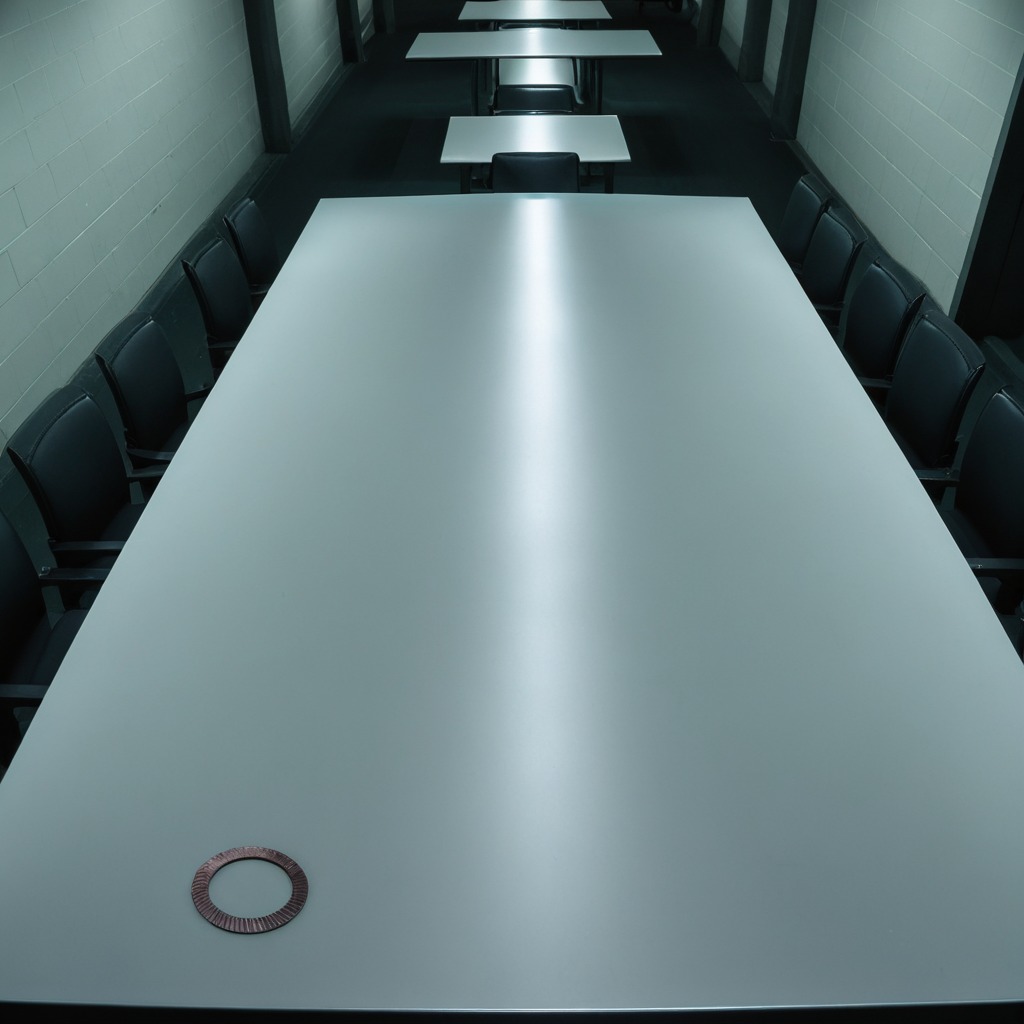
A flat metal washer lies on the table in the railway signal maintenance room.